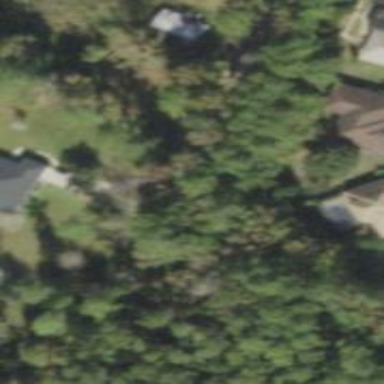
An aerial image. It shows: Driveway.